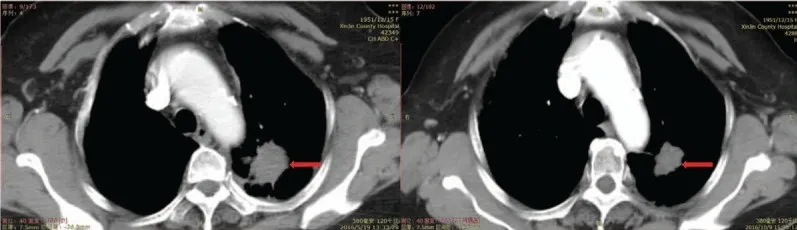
Computed tomography shows the mass in the left lung on mediastinal window before and after treatment.
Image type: radiology (ct)